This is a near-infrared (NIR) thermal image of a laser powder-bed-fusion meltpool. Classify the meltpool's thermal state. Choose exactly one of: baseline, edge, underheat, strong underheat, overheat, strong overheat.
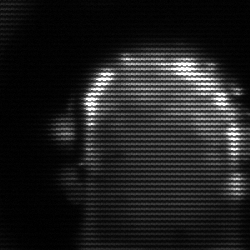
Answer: baseline